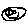
Label: smiley face